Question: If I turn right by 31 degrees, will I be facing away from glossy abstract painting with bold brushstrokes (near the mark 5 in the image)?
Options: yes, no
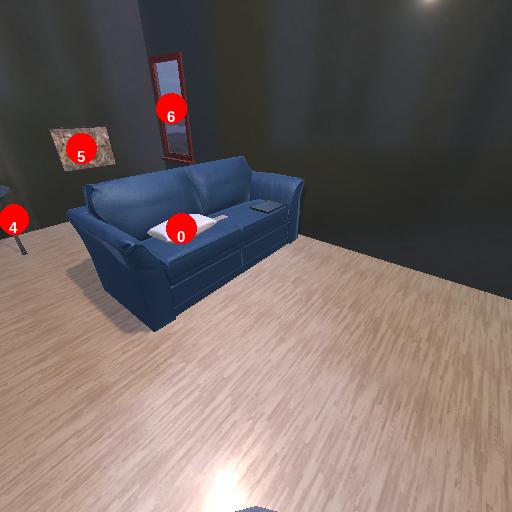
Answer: yes